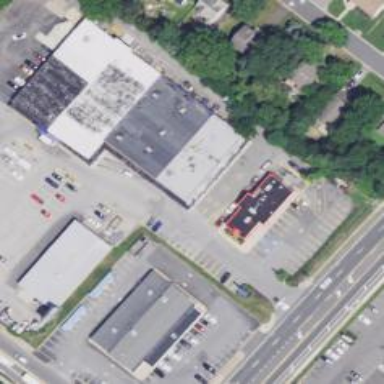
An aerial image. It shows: Pharmacy providing healthcare services.